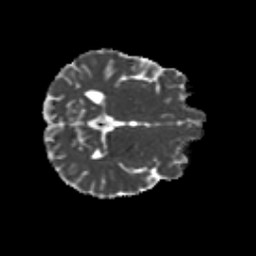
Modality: MD
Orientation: axial
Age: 22
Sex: male
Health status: healthy
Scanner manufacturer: siemens
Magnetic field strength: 3 T
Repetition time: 8.6 s
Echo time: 0.095 s